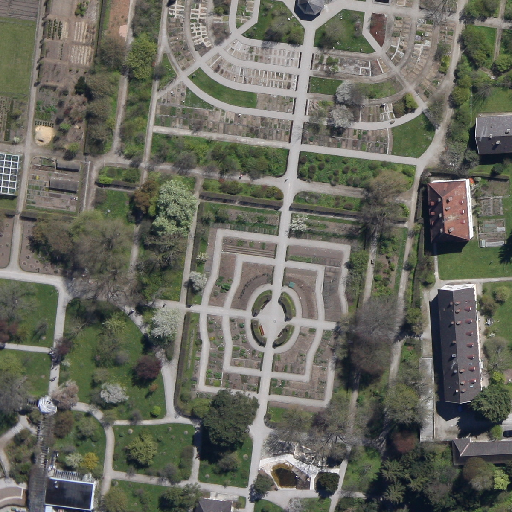
Referring expression: paved road along with tree